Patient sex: F
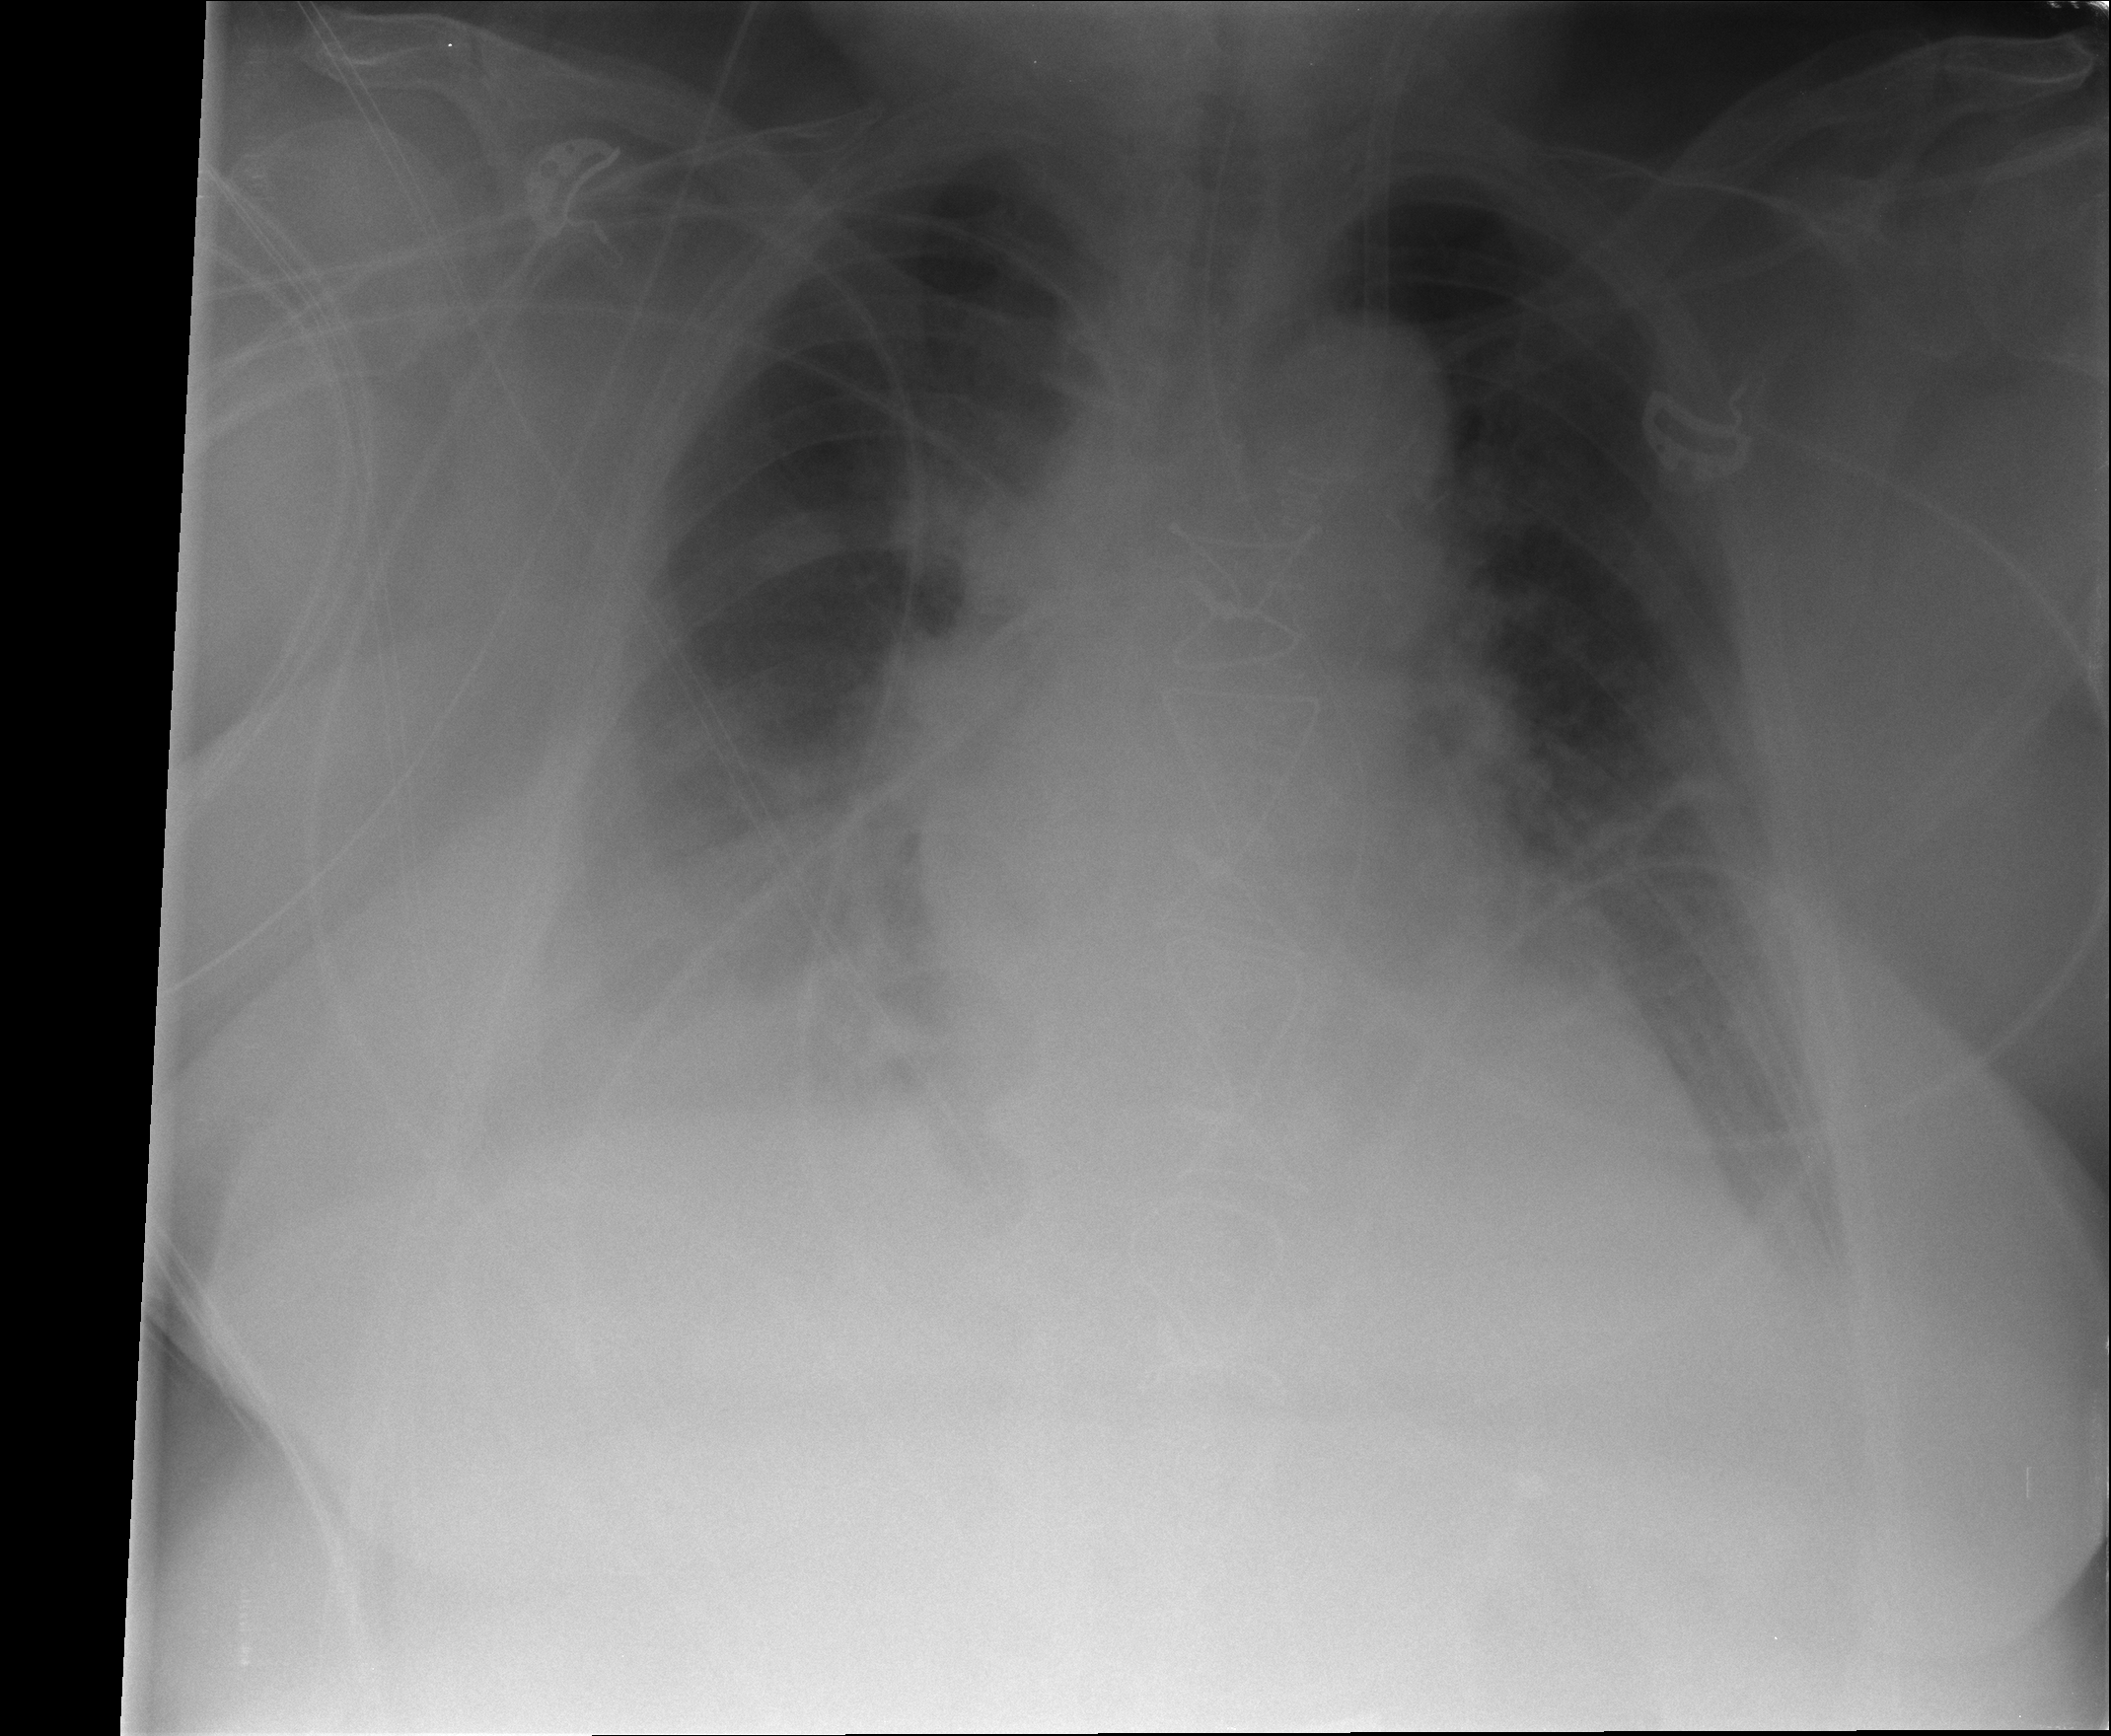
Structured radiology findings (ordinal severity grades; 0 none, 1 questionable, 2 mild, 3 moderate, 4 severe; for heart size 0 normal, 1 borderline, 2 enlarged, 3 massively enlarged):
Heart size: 1
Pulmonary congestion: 2
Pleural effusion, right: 3
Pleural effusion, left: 2
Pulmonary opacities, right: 2
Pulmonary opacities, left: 1
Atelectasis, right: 3
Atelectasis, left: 2